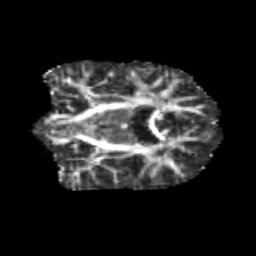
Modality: FA
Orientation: coronal
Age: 9
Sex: male
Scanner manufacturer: siemens
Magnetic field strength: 3 T
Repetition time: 3.8 s
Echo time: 0.07 s